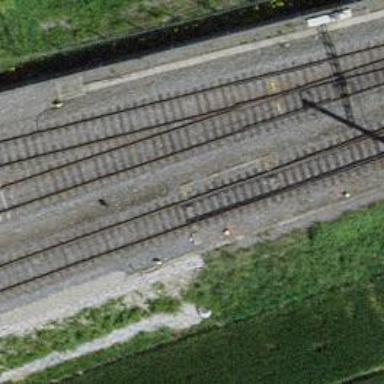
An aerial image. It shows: Railway switch.